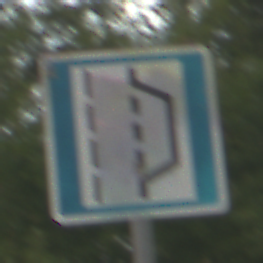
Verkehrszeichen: NothalteUndPannenbucht
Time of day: MorningAfternoon
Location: Outdoor (Suburban)
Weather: PartlyCloudy
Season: NotSpecified
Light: Natural